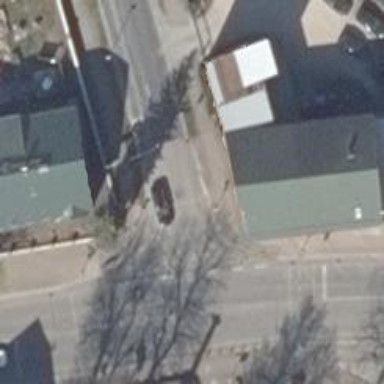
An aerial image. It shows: Sidewalk.